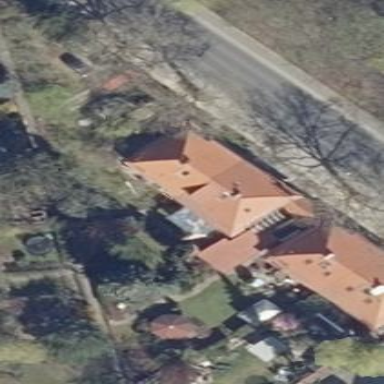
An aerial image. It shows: Hipped roof on residential building.